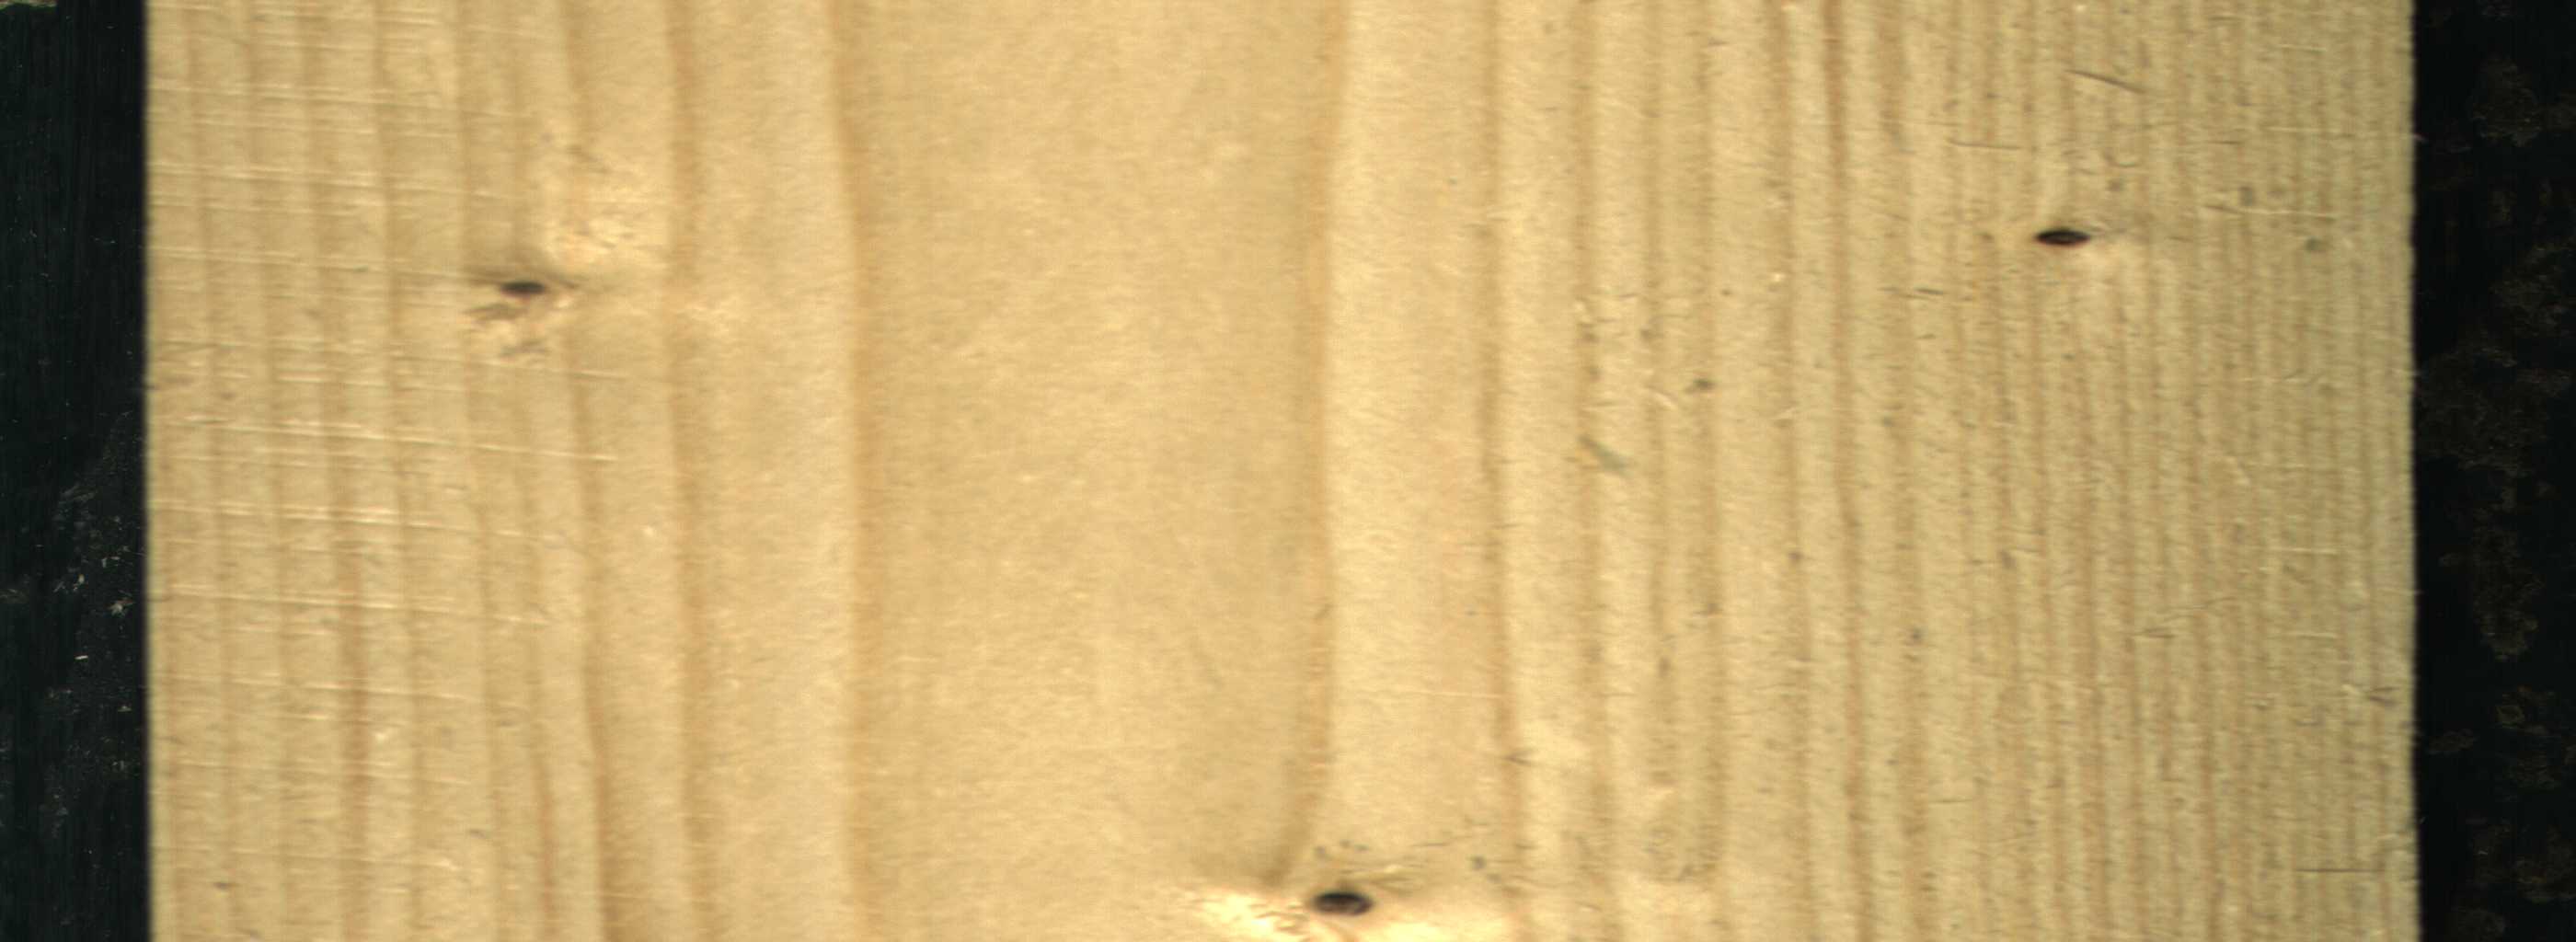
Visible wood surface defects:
Dead_Knot
Dead_Knot
Live_Knot